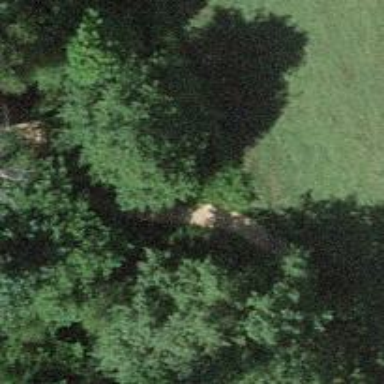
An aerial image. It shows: Path with woodchips surface.